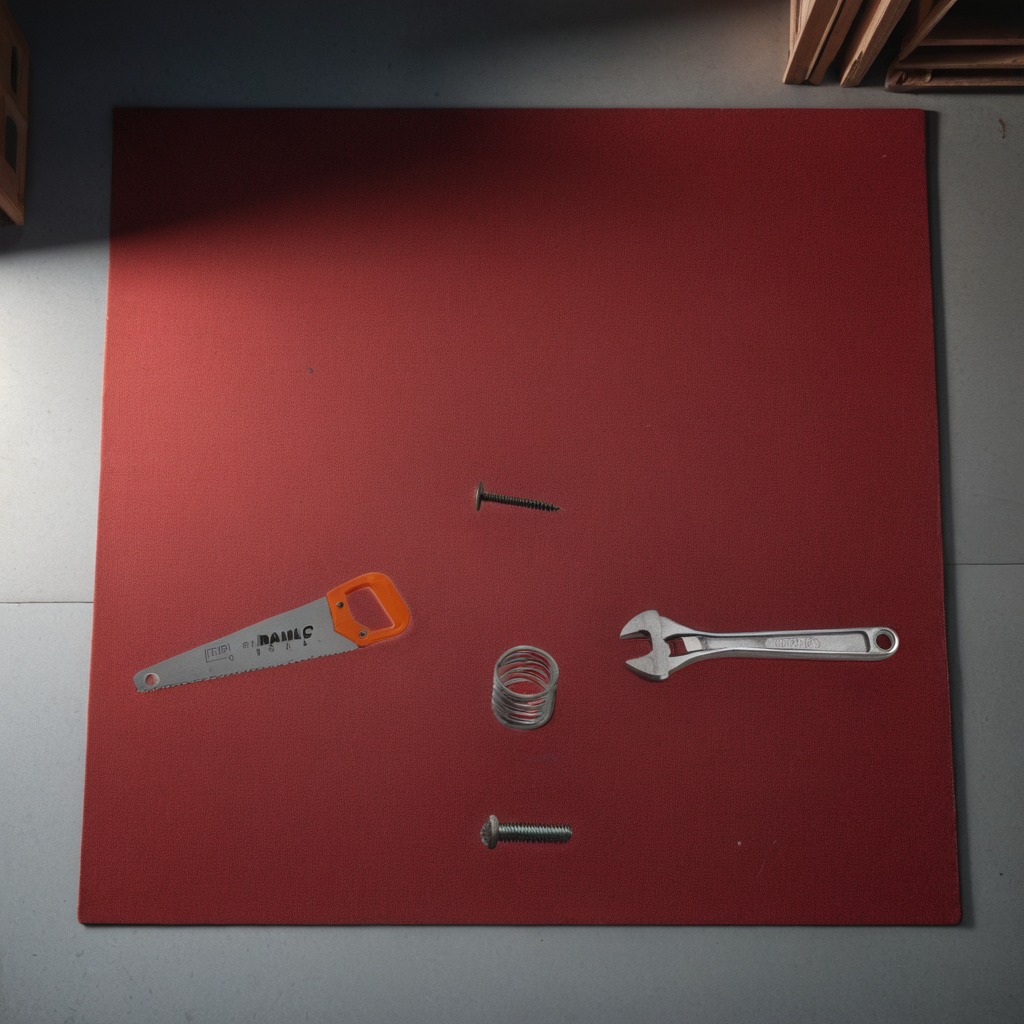
A machine screw, an iron nail, a coiled metal spring, a handheld metal saw, and a wrench are lying on a clean granite tabletop.